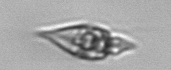
Label: Amphidinium